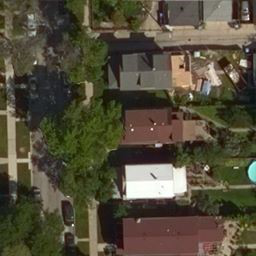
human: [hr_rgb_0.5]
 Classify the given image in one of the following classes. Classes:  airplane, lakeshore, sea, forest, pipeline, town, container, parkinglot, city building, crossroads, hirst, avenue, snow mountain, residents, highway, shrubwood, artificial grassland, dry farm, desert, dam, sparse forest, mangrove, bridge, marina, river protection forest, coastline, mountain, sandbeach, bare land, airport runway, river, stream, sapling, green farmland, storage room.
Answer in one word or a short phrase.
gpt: residents